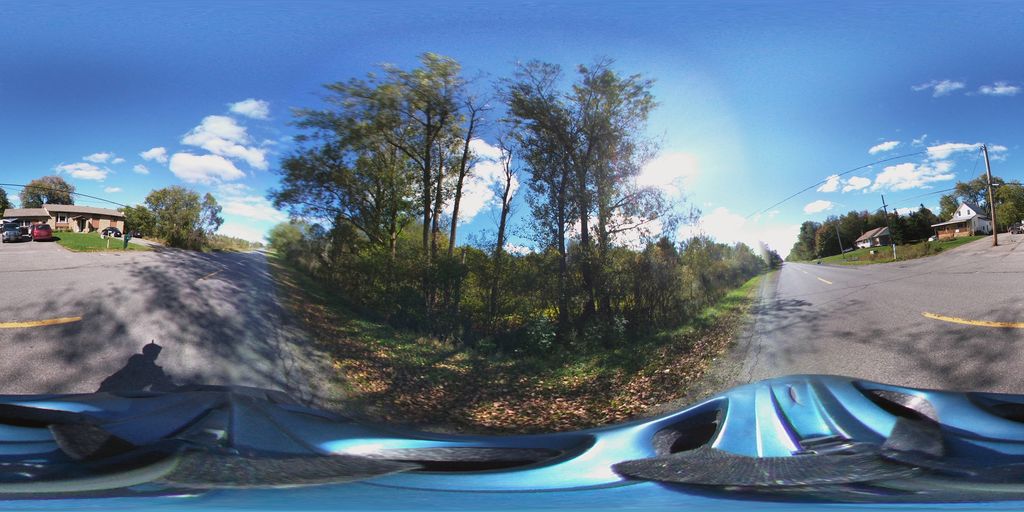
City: ottawa-gatineau